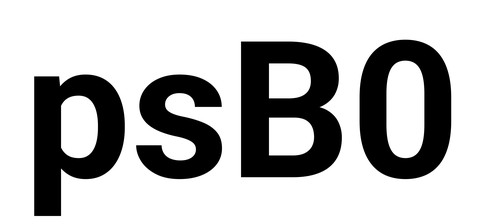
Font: Roboto_Bold